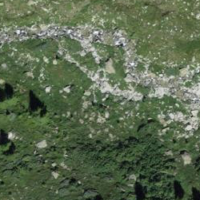
EUNIS habitat code: 26
Species observed at this site:
Anthus spinoletta